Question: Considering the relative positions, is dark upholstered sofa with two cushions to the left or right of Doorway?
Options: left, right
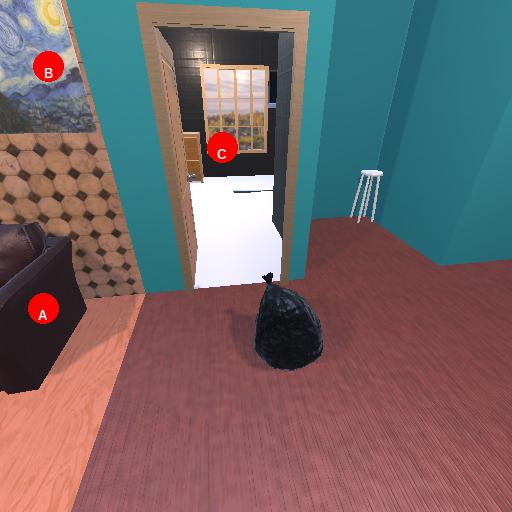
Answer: left